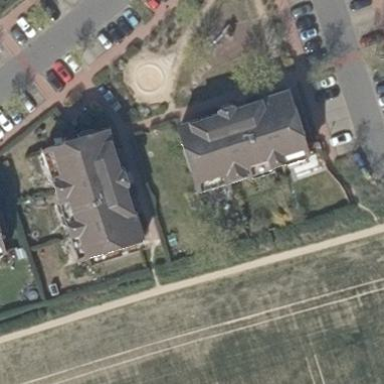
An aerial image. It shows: Residential garden enclosed by hedge.